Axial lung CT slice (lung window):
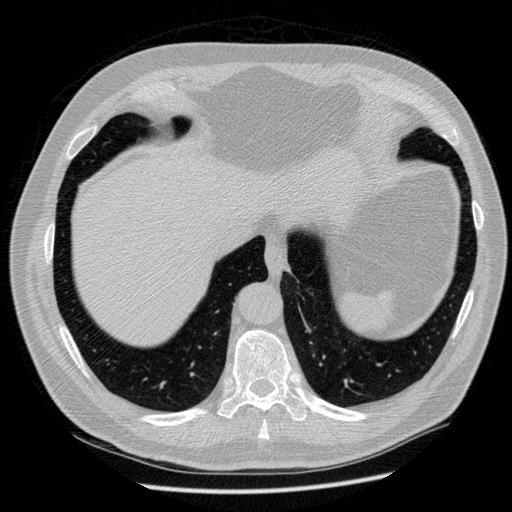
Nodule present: no